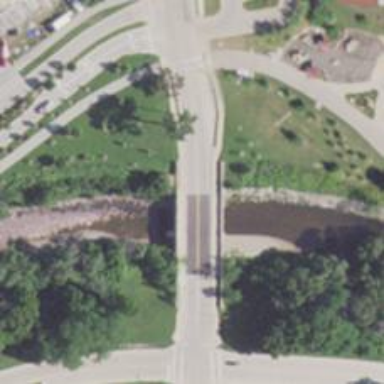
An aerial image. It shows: Residential road with bridge and separate sidewalk.